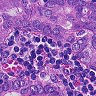
Metastatic tissue present: yes